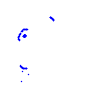
Particle: pion